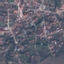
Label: Residential